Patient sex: F
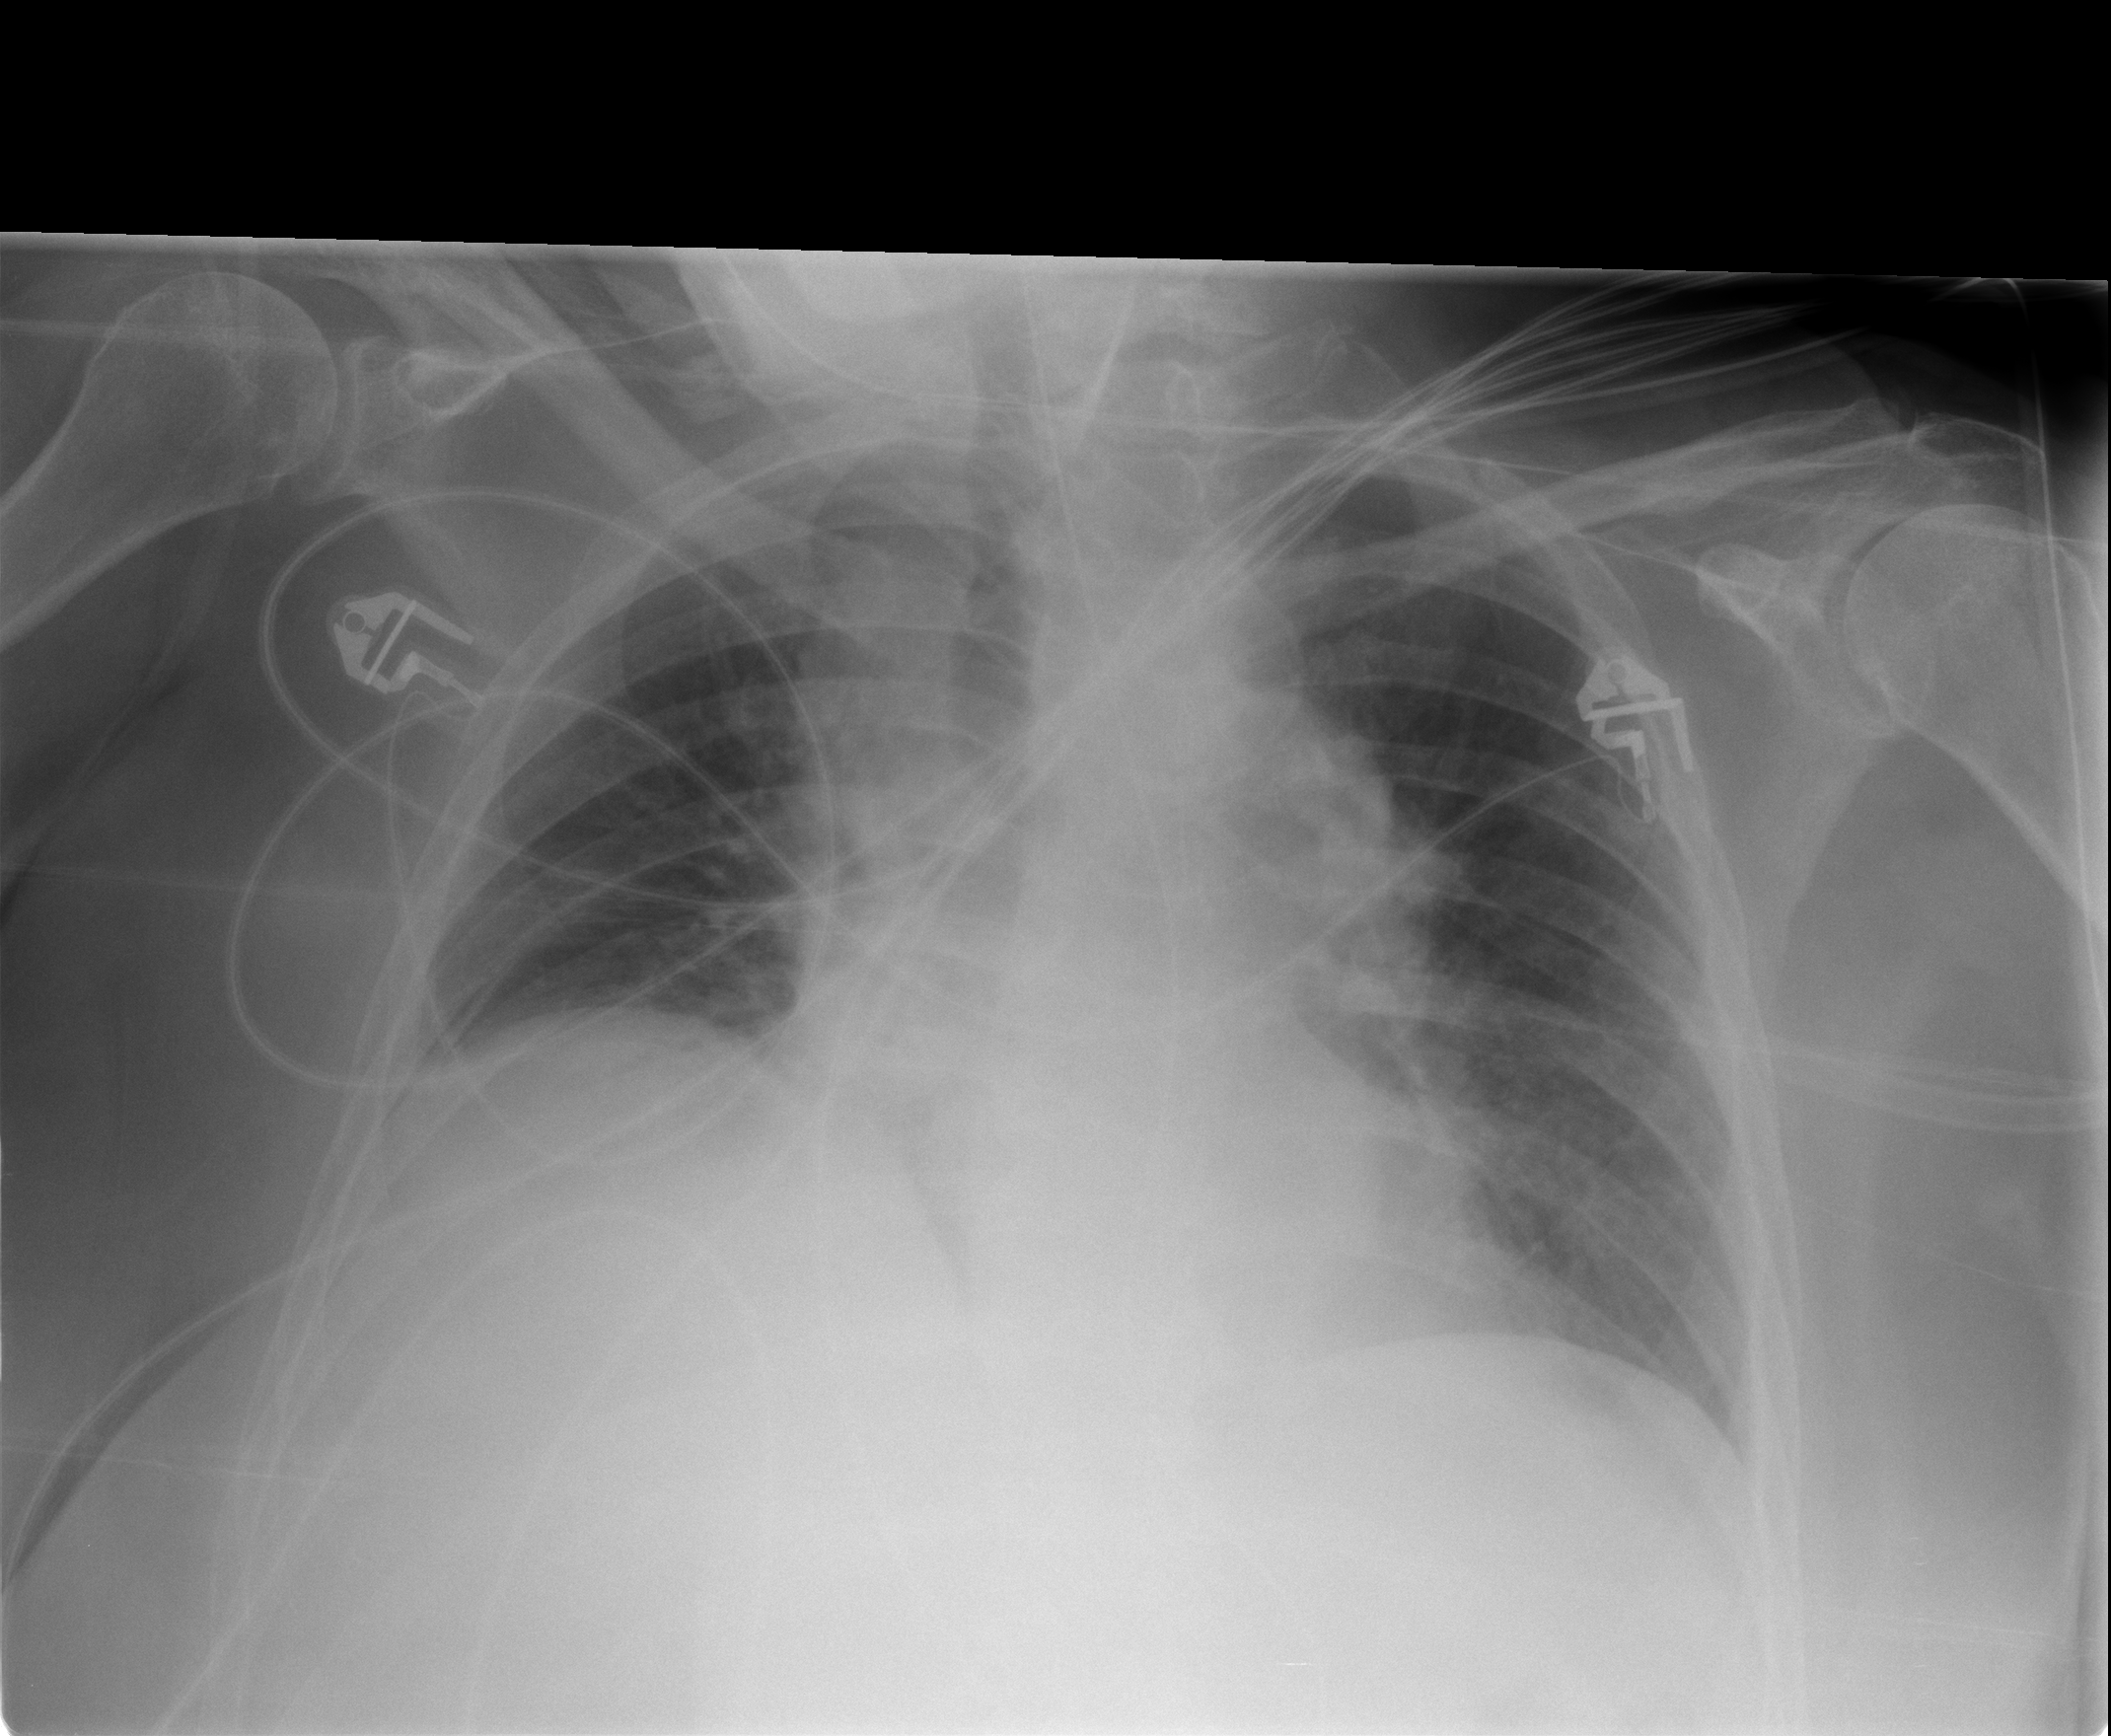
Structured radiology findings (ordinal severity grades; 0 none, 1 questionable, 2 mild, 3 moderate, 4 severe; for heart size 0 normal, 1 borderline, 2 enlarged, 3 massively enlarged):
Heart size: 0
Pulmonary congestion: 1
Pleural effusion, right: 0
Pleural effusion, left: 0
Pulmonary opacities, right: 0
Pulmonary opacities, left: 0
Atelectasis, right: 0
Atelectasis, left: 0